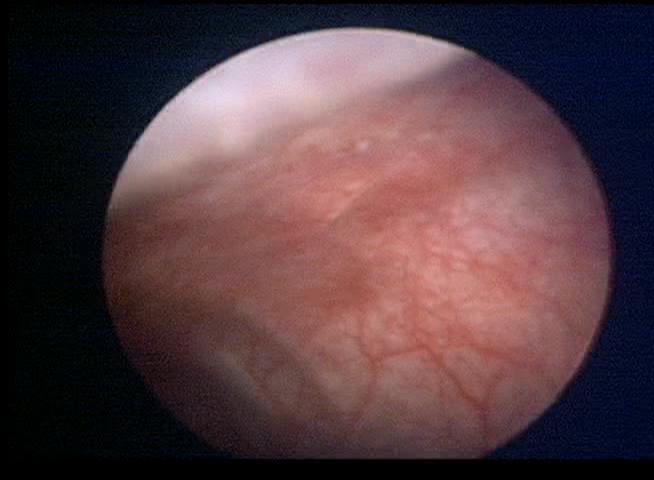
Modality: WLC
Class: Normal mucosa
Bladder cancer association: No